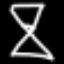
Label: hourglass